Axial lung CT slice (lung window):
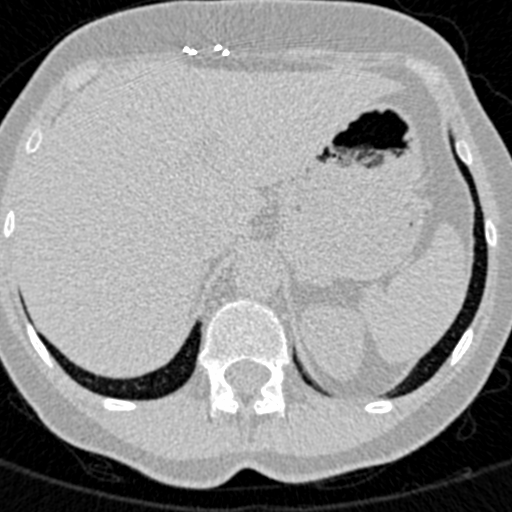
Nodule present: no